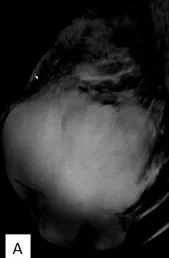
(A-D) The mediolateral oblique position of digital breast tomosynthesis demonstrated improvement in sharpness and internal septa of the large mass; it measured 7.8 cm x 9.1 cm x 7.4 cm in size, with irregular margins and multiple lobulations. Breast Imaging-Reporting and Data System (BI-RADS) 4A.
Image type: radiology (mri)